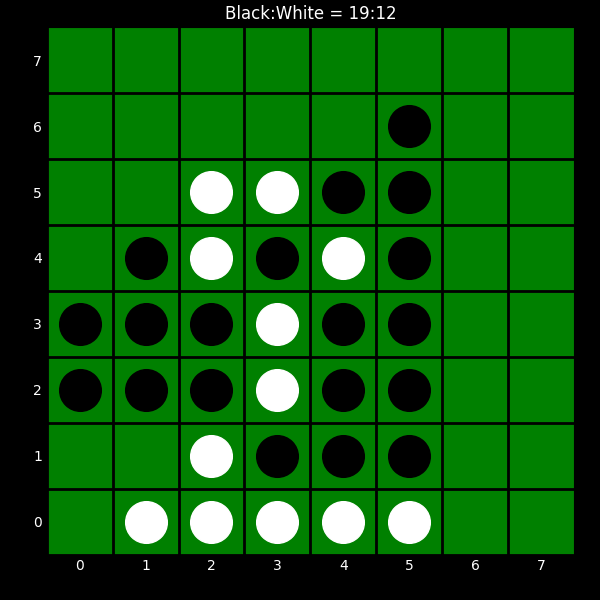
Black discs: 19
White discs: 12